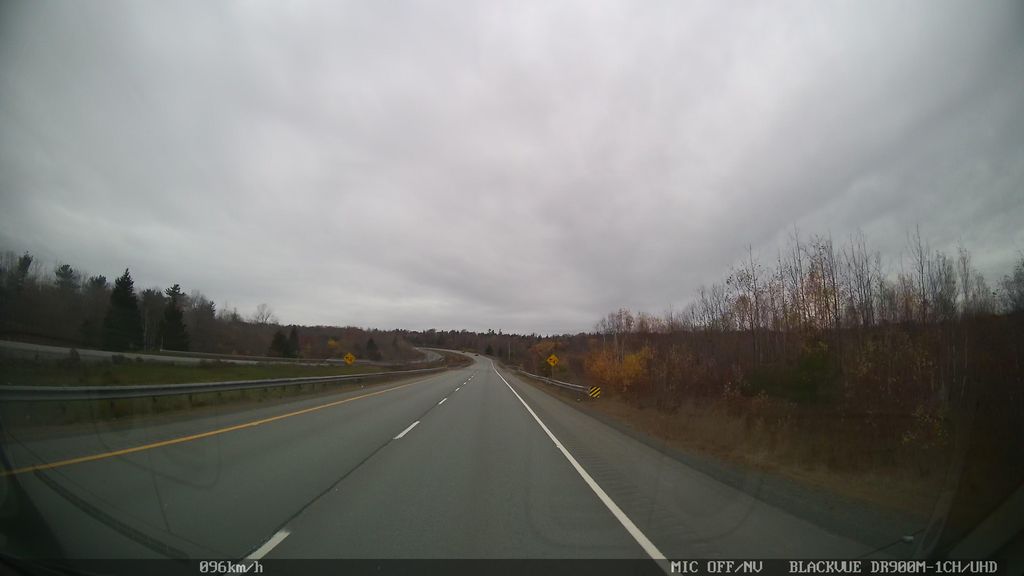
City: halifax